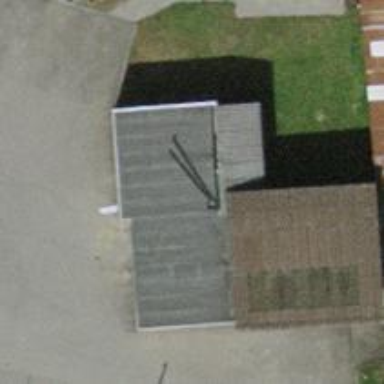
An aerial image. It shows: View of roof of building.